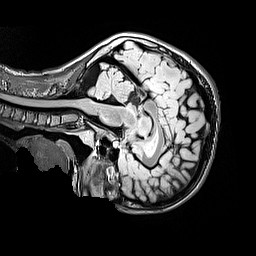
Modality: FLAIR
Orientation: sagittal
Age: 11
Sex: male
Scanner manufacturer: siemens
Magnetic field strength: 3 T
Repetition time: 5 s
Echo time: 0.388 s